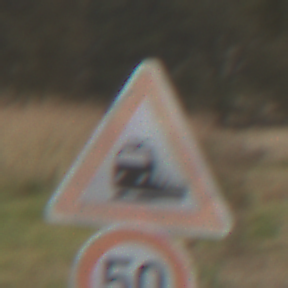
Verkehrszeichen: Bahnuebergang
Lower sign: Geschwindigkeit50
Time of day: MorningAfternoon
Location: Outdoor (Nature)
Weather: Overcast
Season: NotSpecified
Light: Natural